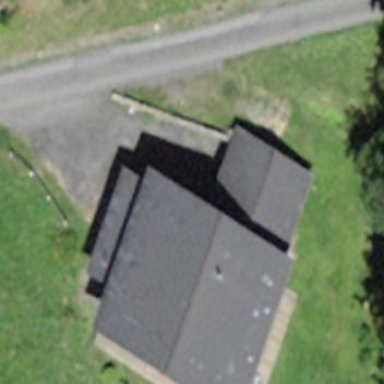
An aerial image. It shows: Building.